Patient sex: M
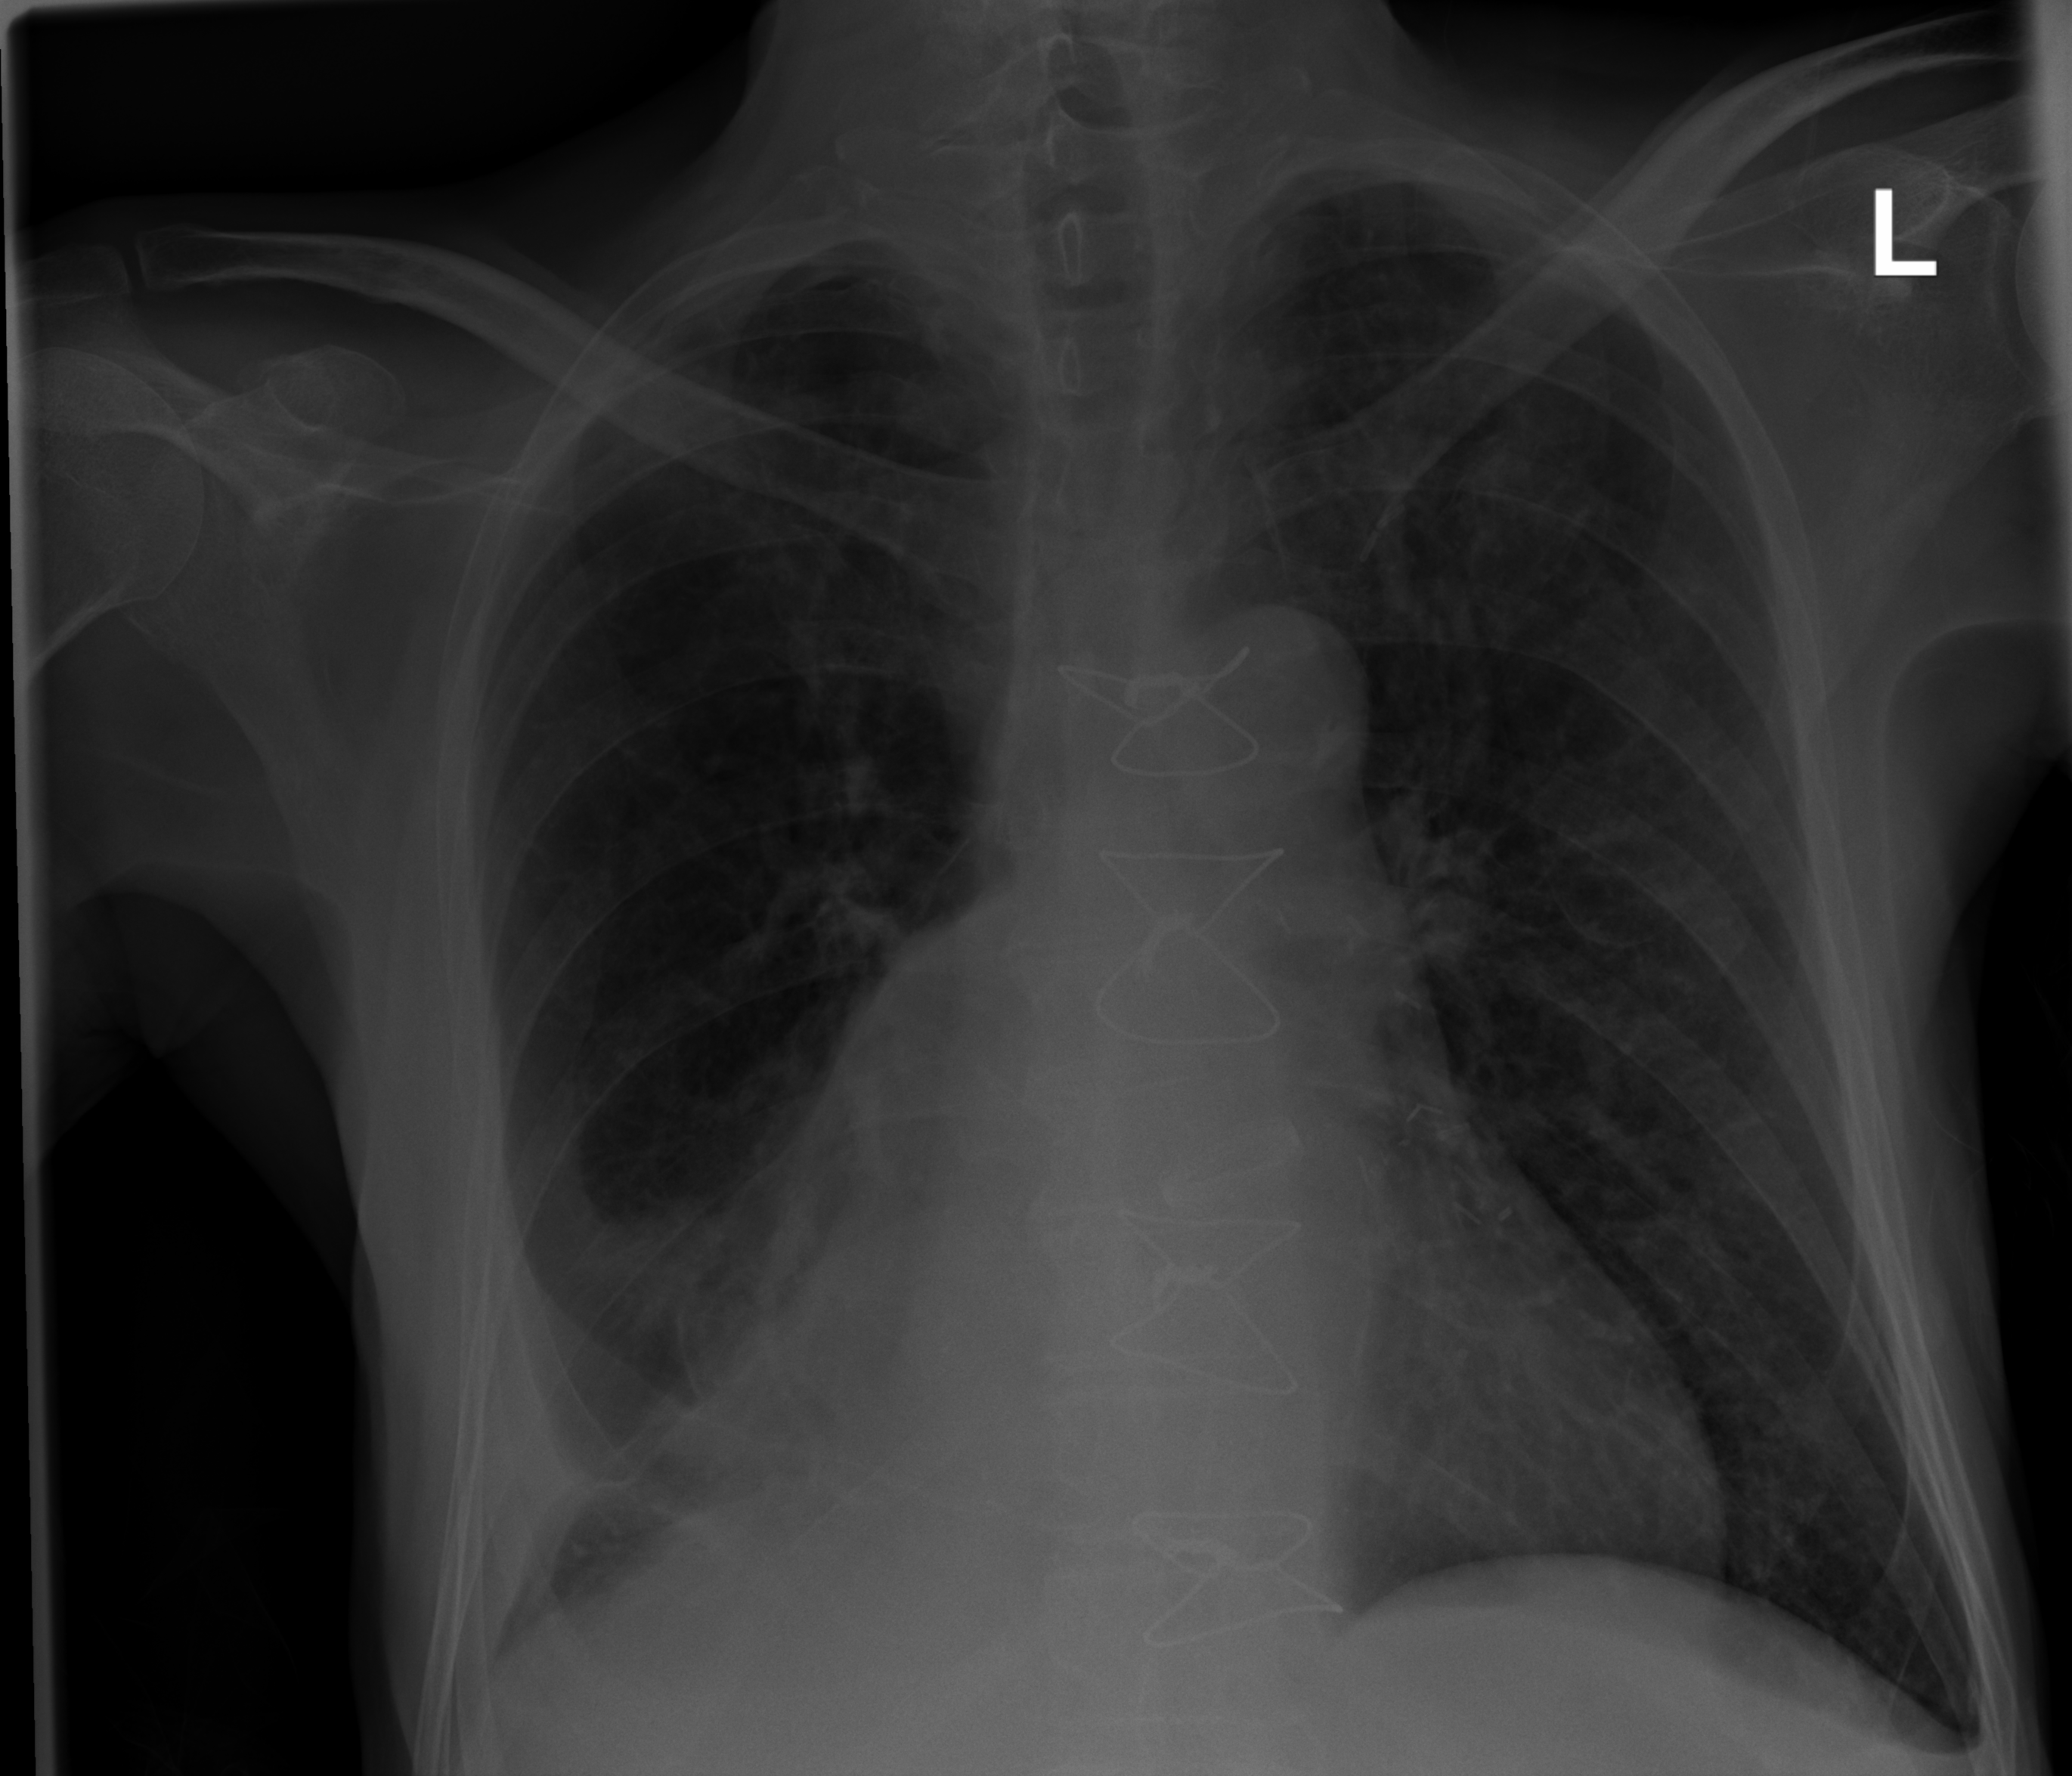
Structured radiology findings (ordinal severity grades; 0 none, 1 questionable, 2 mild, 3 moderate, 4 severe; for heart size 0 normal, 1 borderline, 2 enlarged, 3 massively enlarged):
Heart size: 1
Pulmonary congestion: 1
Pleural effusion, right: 2
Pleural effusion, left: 1
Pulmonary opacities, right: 2
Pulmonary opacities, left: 0
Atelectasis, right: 2
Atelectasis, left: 0